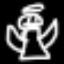
Label: angel